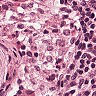
Metastatic tissue present: no